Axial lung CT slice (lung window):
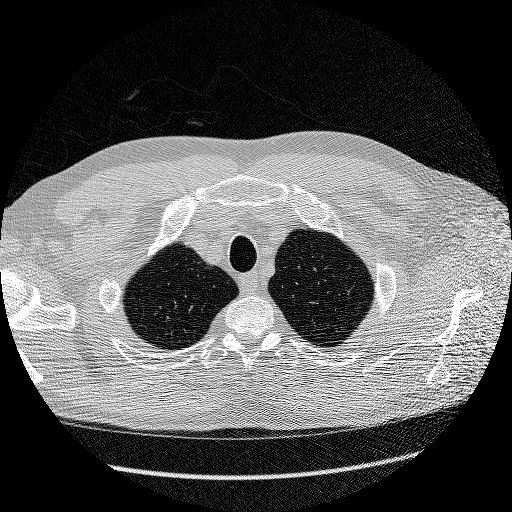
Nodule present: no